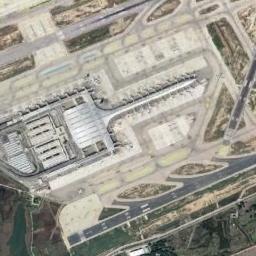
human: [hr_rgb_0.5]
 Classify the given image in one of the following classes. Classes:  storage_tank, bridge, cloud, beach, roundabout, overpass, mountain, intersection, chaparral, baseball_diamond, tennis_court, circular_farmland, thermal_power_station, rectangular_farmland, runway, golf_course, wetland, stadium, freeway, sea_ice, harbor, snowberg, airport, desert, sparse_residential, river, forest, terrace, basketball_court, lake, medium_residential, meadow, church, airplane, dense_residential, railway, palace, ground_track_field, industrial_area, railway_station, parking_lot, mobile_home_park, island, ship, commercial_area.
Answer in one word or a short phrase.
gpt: airport